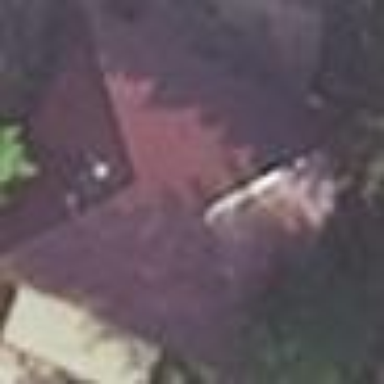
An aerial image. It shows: Hipped roof house.